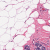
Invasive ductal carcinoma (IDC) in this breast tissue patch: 0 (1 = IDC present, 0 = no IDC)